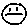
Label: smiley face